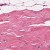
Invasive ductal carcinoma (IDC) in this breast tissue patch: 1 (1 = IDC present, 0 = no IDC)